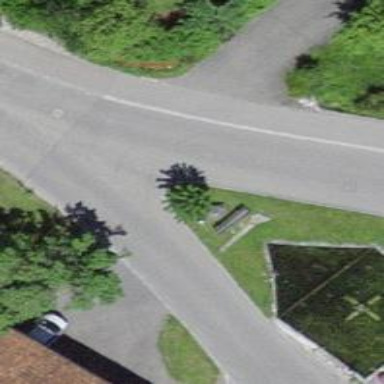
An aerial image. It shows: Black bench.